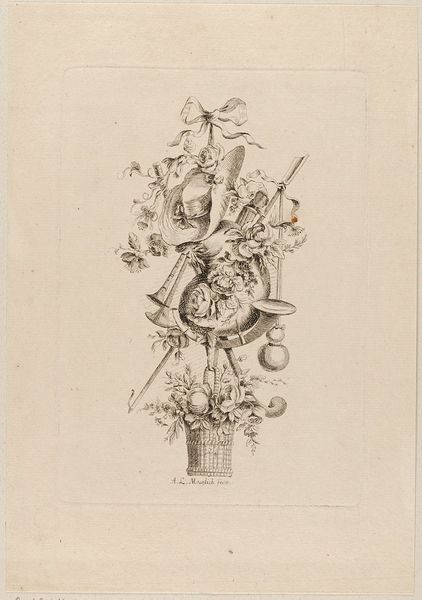
Titel: Blatt aus einer Folge von Trophäen
Künstler: Andreas Leonhard Moeglich
Standort: Hamburg
Institution: Museum für Kunst und Gewerbe Hamburg
Schlagwörter: blume, blumen, hut, horn, stillleben, papier, grafik, graphik, fotografie, photographie, blumenstillleben, druckgraphik, druckgrafik, radierung, posaune, blumenkorb, trompete, tuba, reproduktionen, druckerzeugnisse, blüte, früchtestillleben, blumenstück, kornett, ornamentstich, vorlageblätter